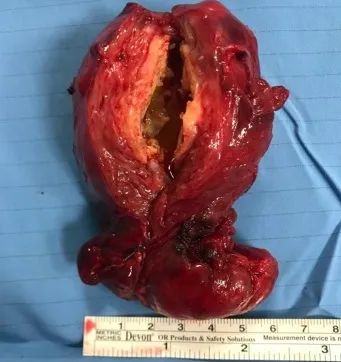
B. Calcified rim when cut.
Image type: medical_photograph (other_medical_photograph)